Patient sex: F
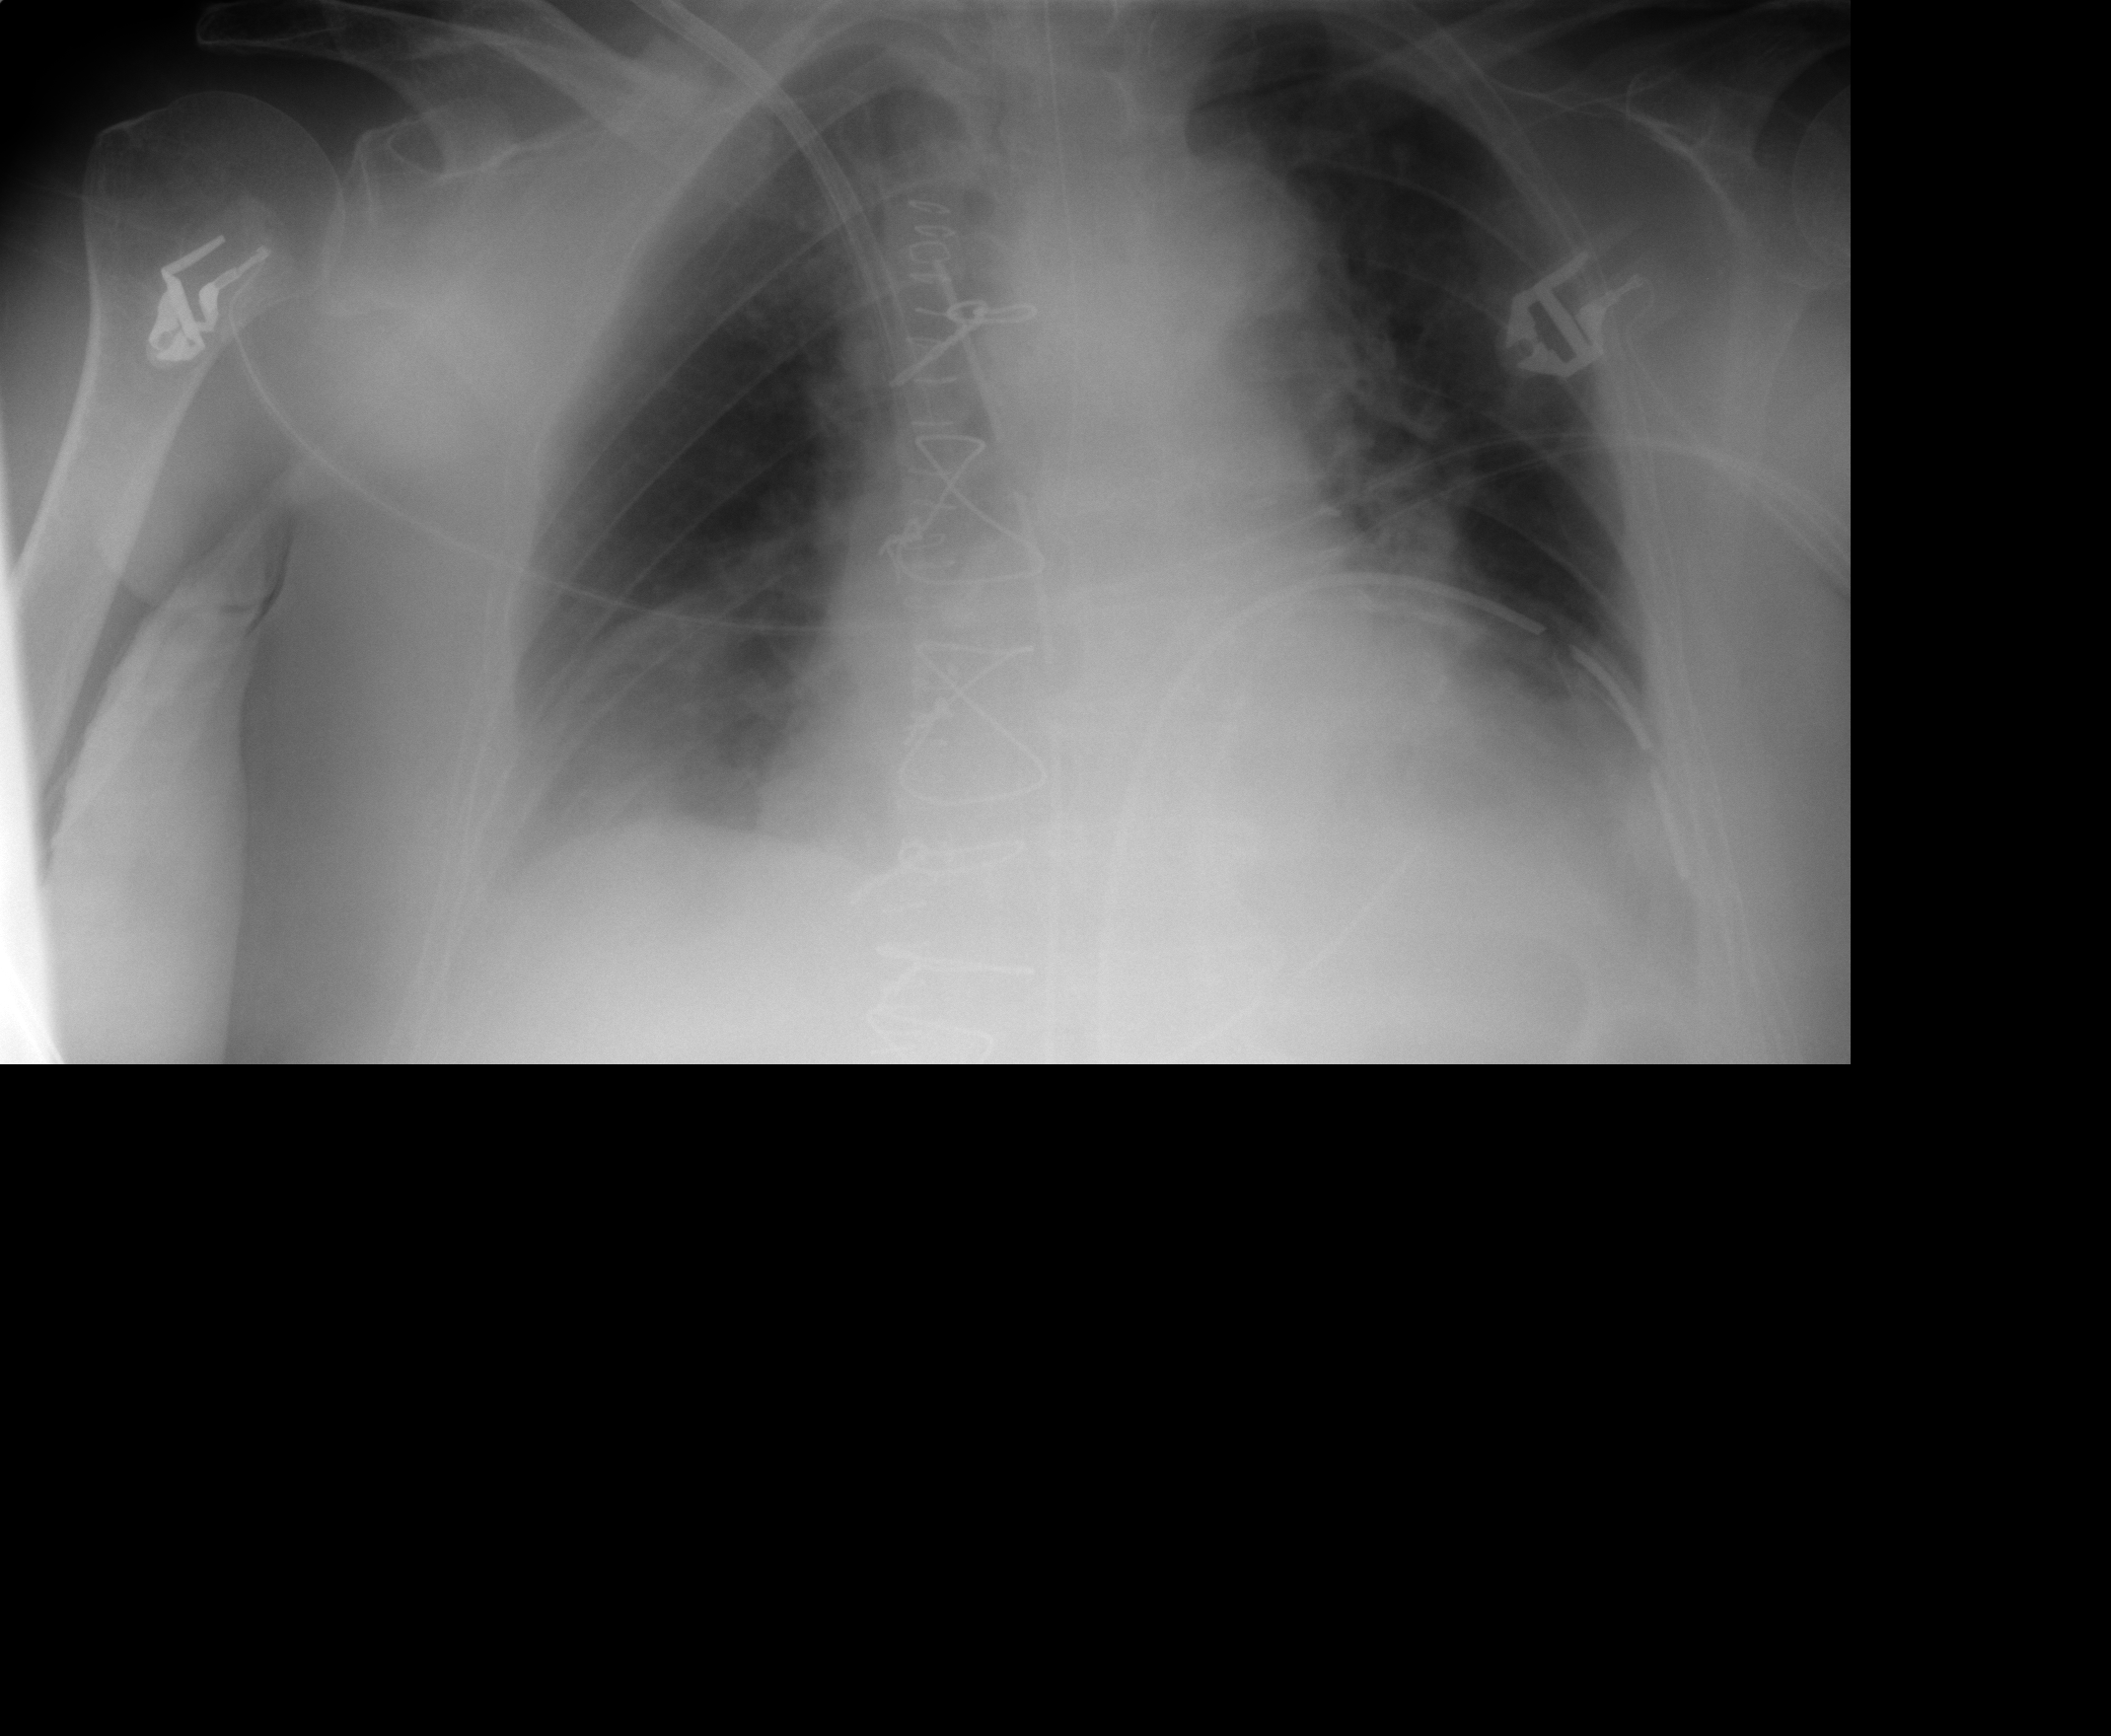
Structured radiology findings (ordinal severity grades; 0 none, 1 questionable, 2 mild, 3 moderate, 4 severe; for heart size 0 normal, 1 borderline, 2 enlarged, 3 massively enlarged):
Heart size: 2
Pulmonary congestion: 2
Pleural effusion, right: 2
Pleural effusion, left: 2
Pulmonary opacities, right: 0
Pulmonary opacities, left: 0
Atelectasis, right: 2
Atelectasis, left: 2